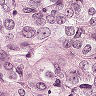
Metastatic tissue present: yes